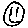
Label: smiley face